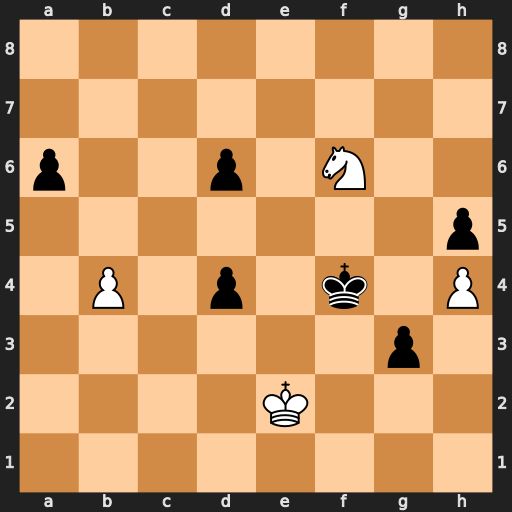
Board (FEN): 8/8/p2p1N2/7p/1P1p1k1P/6p1/4K3/8
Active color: w
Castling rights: -
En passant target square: -
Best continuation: Nxh5+ Kg4 Nxg3